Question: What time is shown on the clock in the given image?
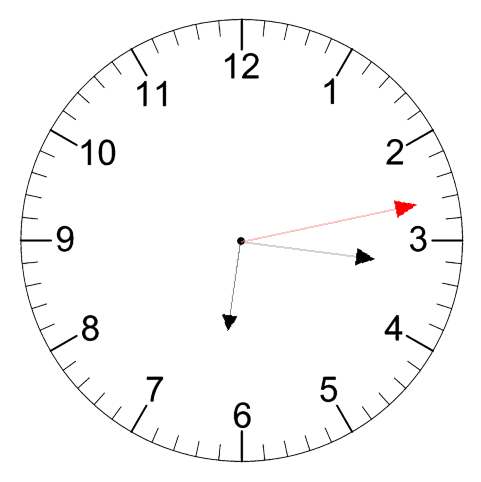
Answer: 06:16:13